Aerial crown-view tile of a tropical tree (Barro Colorado Island, Panama), acquired 20250124:
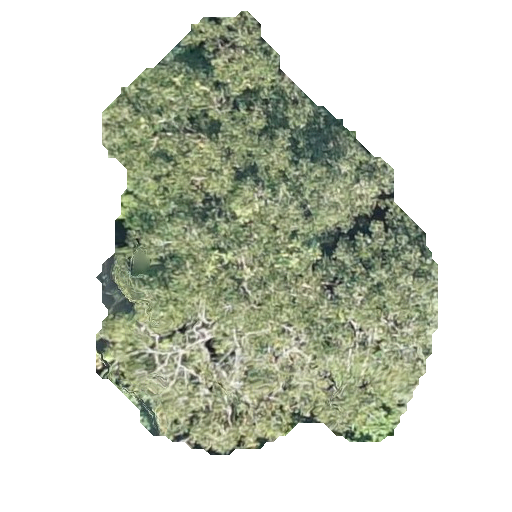
Species: Dipteryx oleifera
GBIF accepted scientific name: Dipteryx oleifera
Crown area: 161.107 m²